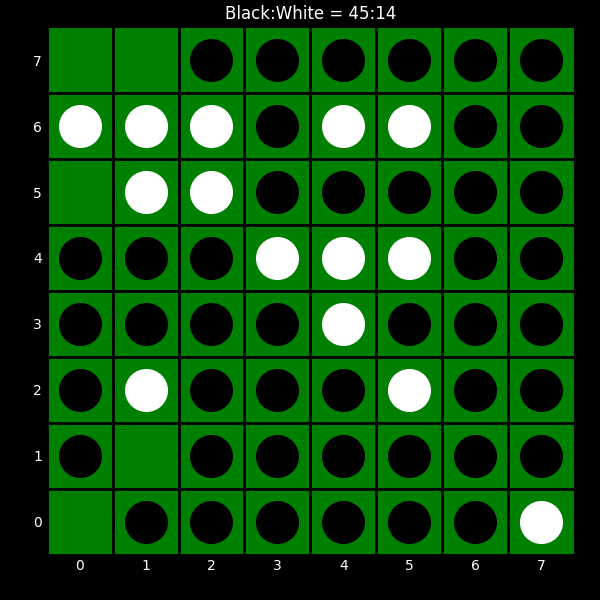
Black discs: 45
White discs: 14